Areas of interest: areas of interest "Hangzhou Dragon Cave Cherry Picking Garden"
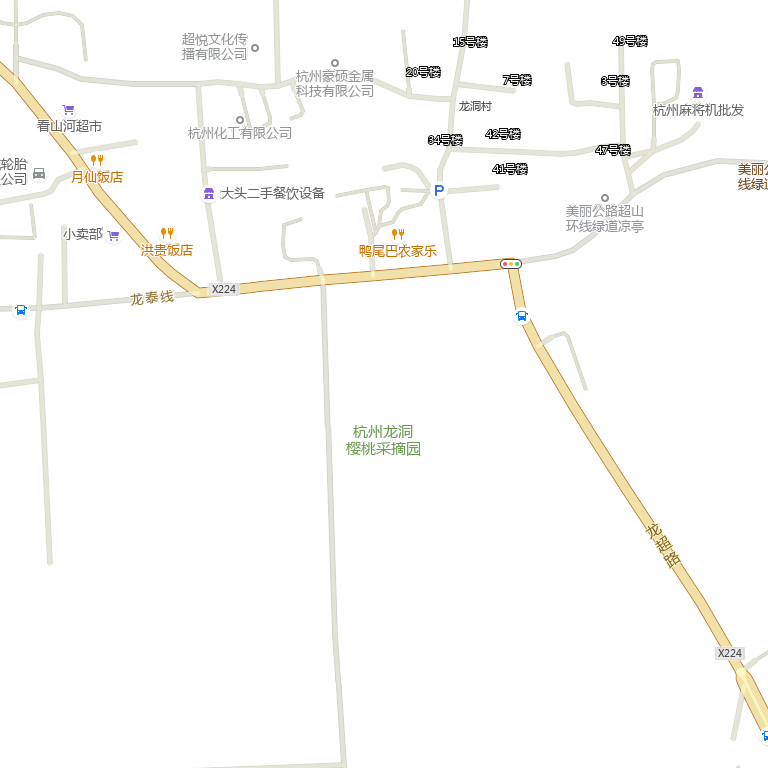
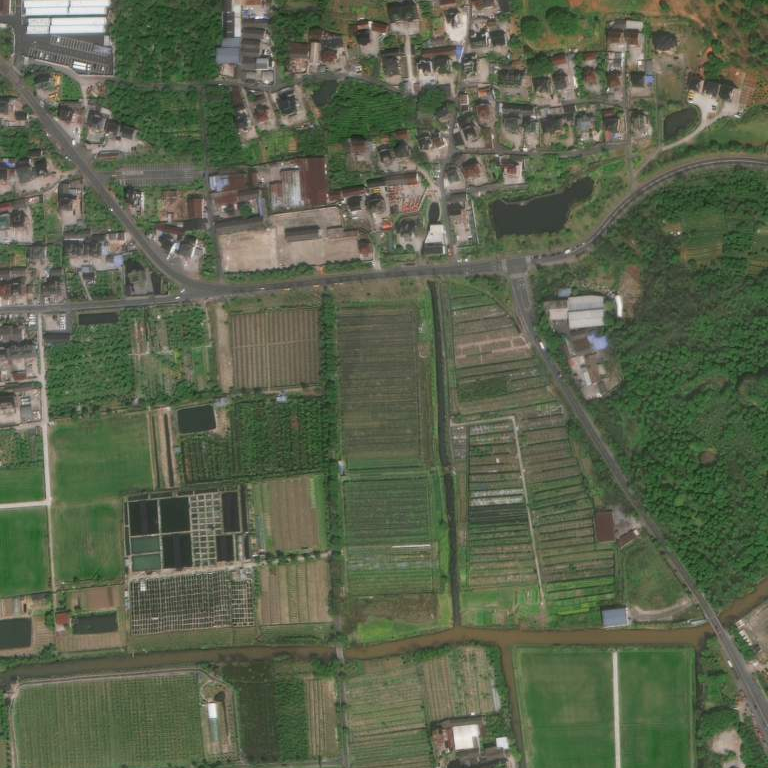